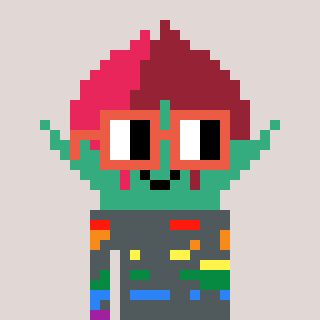
a pixel art character with square orange glasses, a rosebud-shaped head and a darkbrown-colored body on a warm background